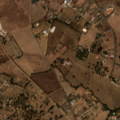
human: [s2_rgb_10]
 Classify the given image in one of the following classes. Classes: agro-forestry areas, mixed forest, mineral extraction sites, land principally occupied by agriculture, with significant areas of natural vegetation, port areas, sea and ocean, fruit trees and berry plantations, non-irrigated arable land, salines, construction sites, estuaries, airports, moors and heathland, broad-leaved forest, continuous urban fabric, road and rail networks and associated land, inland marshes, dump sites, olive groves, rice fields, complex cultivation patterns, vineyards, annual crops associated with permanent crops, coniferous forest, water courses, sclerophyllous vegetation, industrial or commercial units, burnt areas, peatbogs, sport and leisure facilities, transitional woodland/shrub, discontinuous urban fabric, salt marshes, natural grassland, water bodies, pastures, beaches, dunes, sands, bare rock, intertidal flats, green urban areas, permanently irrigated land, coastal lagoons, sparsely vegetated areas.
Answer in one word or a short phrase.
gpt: annual crops associated with permanent crops, complex cultivation patterns, agro-forestry areas